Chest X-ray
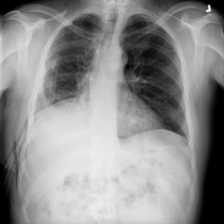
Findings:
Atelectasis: negative
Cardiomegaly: negative
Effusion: negative
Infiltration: negative
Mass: negative
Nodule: negative
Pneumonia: negative
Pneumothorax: negative
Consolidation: negative
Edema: negative
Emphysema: negative
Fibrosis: negative
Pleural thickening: negative
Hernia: negative